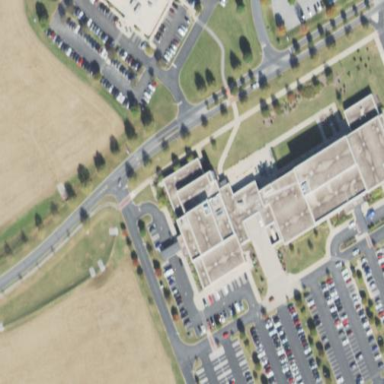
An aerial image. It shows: Hospital building.